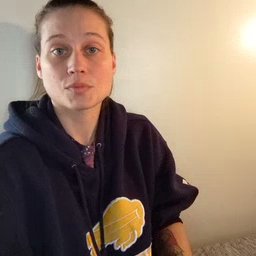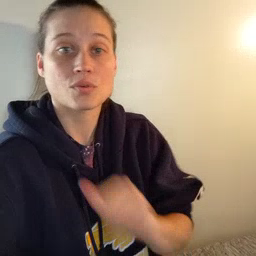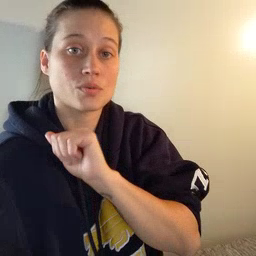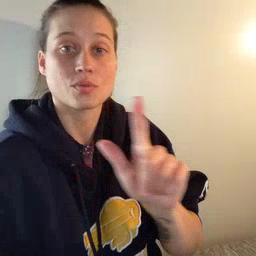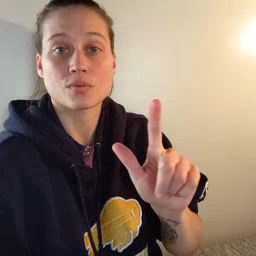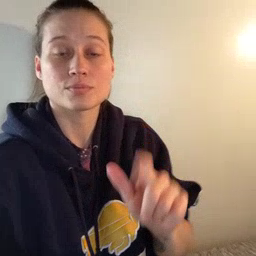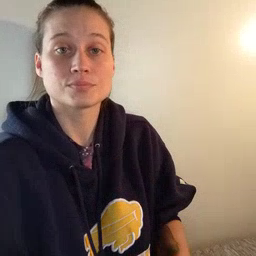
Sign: all